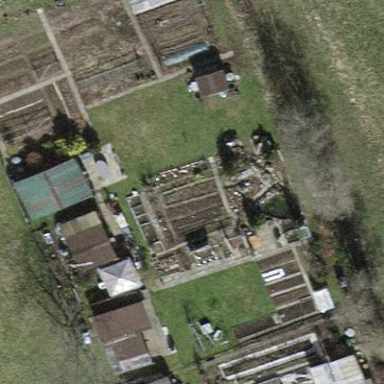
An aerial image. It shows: Allotments area.